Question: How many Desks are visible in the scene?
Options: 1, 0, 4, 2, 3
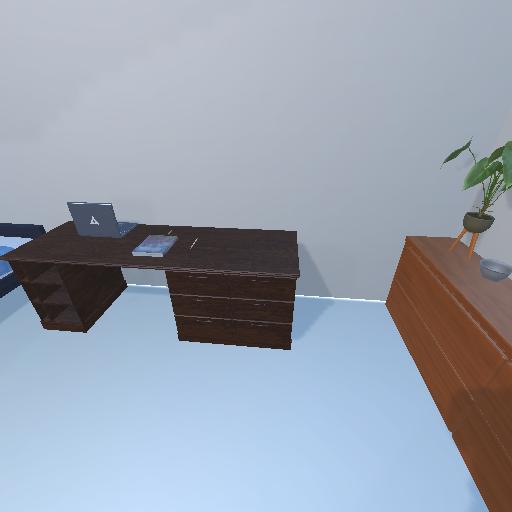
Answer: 1